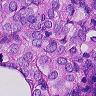
Metastatic tissue present: yes